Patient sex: M
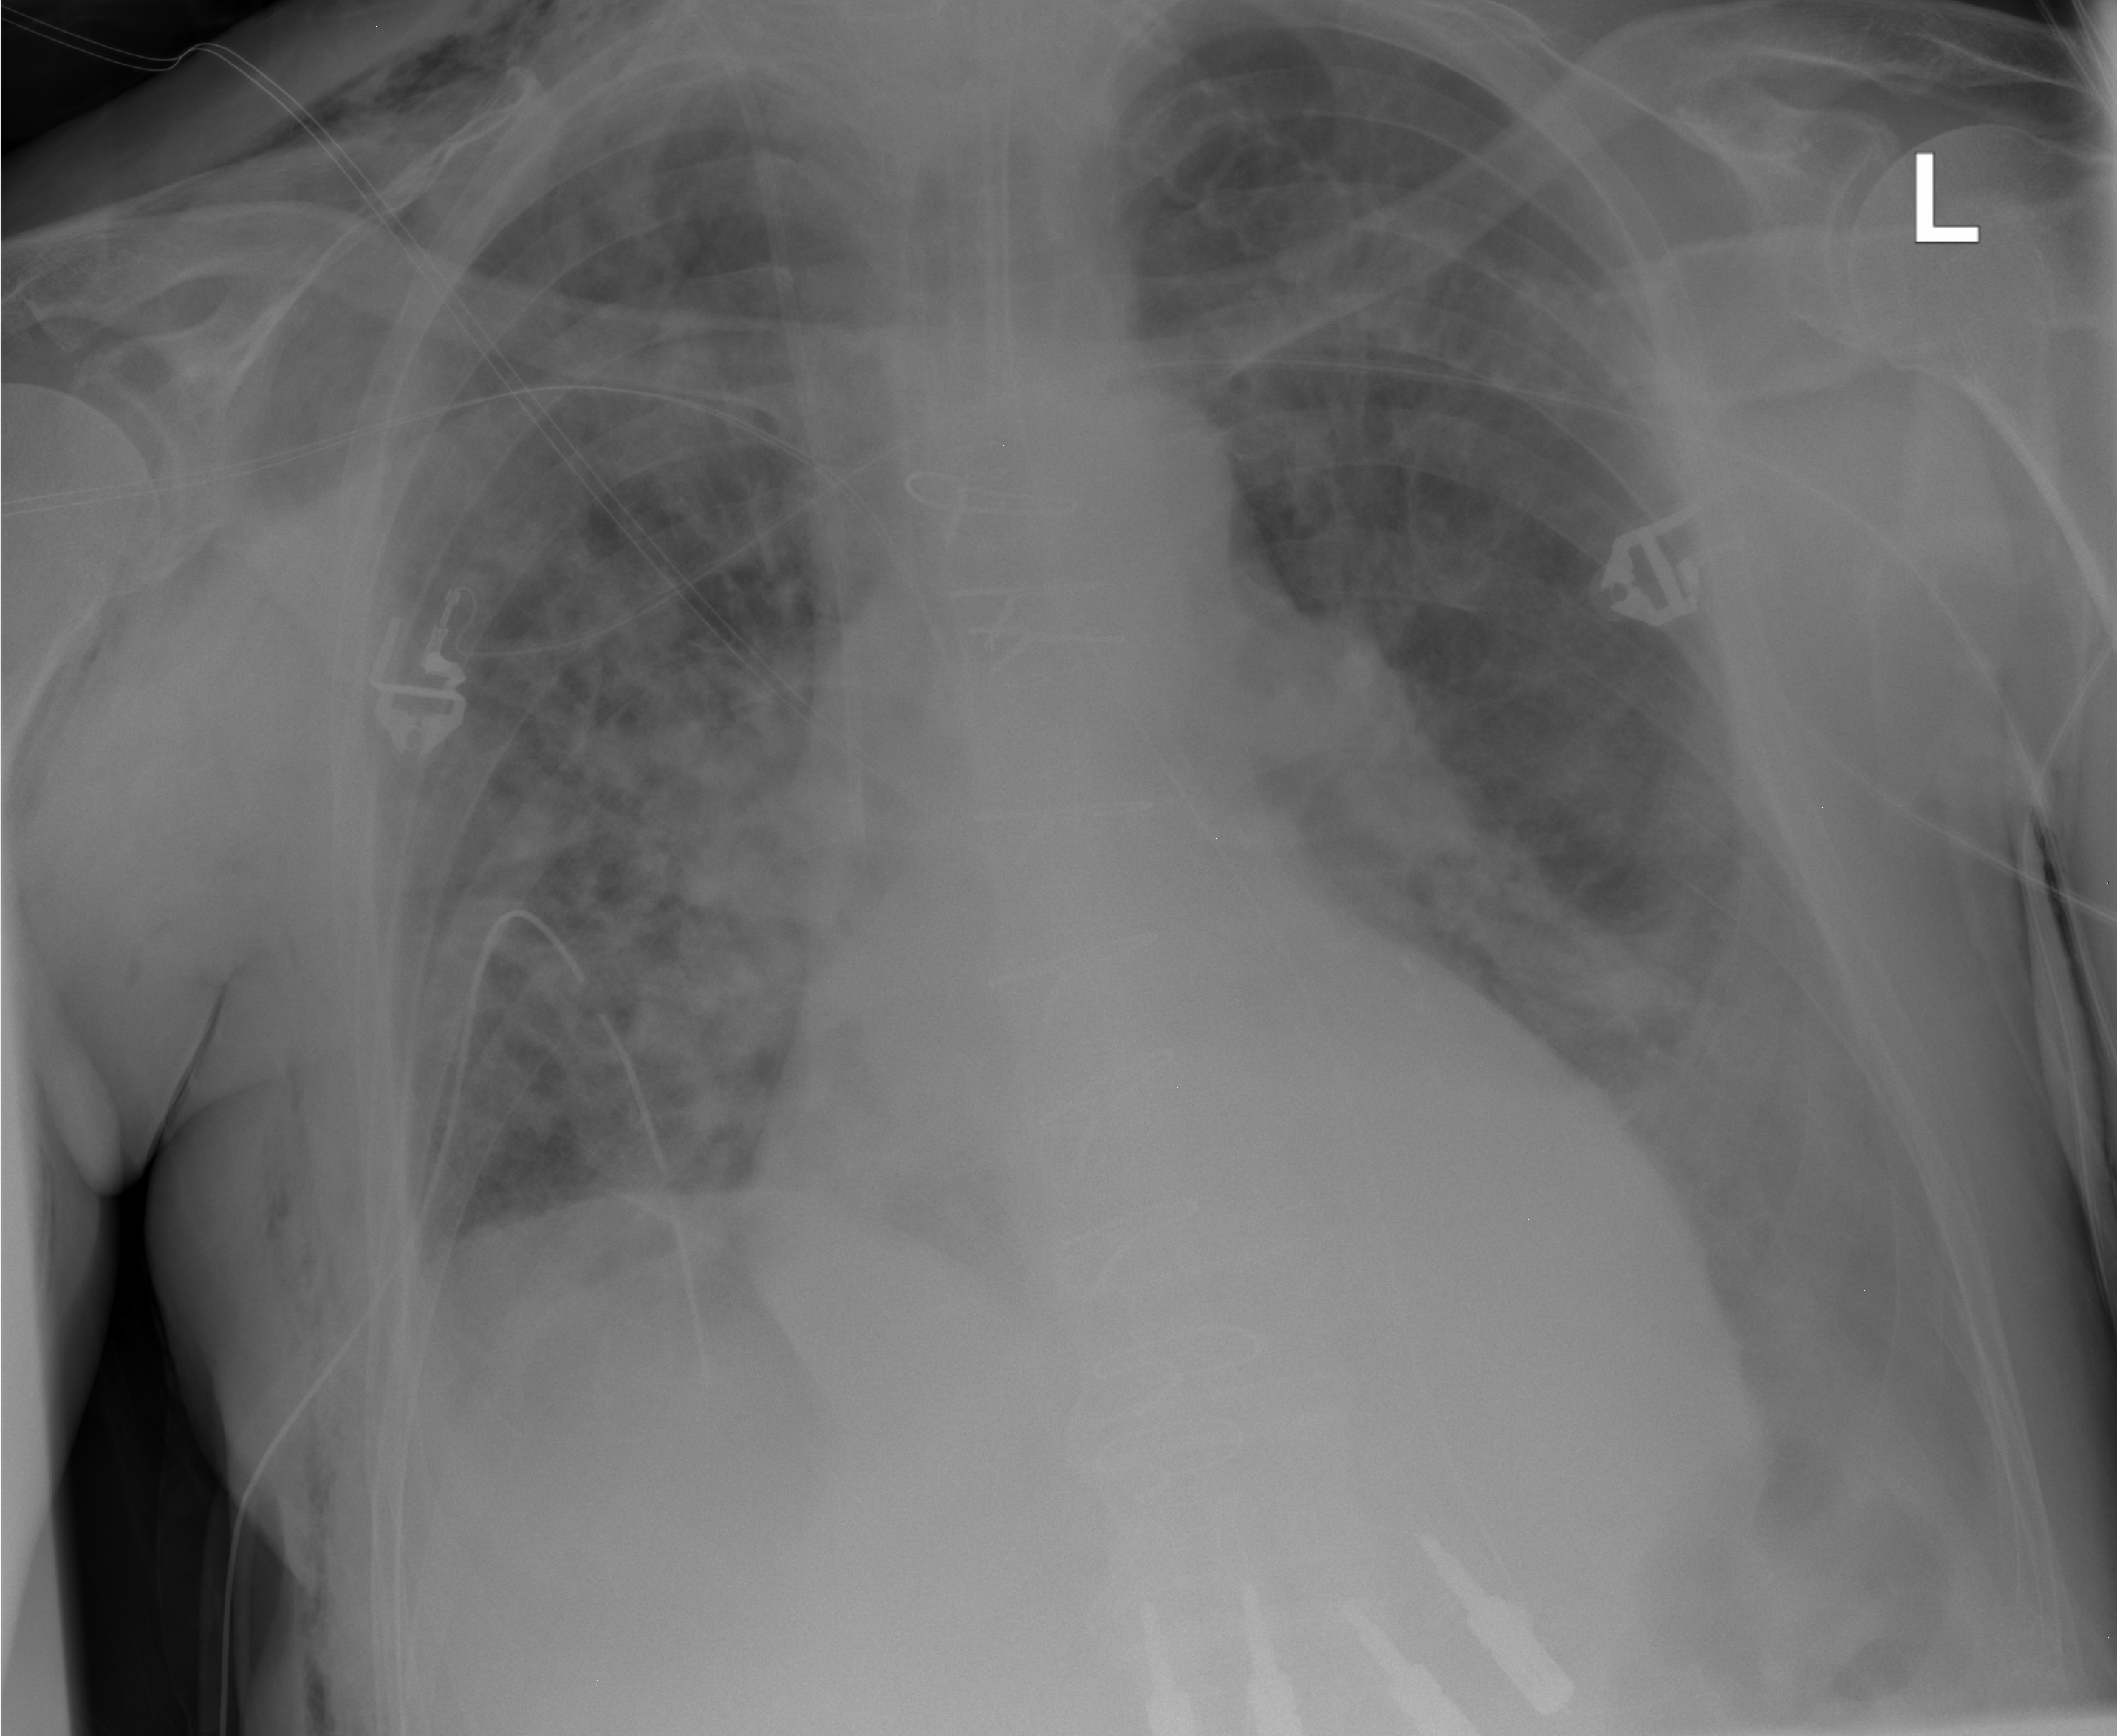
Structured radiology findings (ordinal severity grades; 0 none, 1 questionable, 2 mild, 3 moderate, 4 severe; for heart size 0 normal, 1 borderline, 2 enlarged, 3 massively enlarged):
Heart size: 2
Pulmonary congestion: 2
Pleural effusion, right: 0
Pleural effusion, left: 2
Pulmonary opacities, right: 3
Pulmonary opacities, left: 2
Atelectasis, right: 0
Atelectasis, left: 0